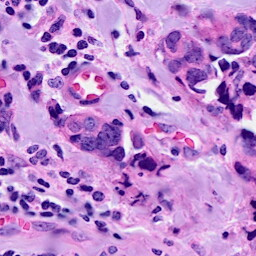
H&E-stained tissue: Breast